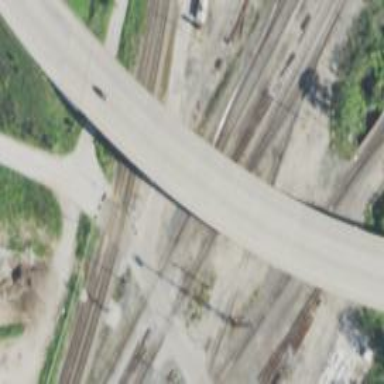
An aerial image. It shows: Rail spur service.